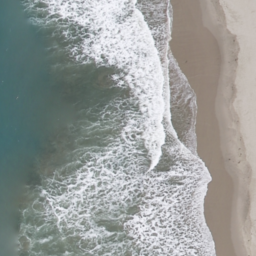
Label: beach